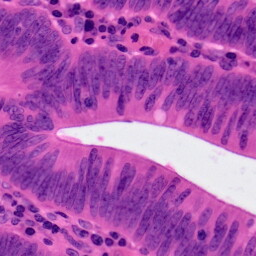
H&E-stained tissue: Colon